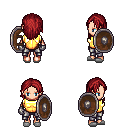
a pixel art fantasy rpg character, female body template, human, light skin, gold chest armor, metal pants, brunette long hairstyle, metal gloves, white slippers, shield, four views (front, back, left, right), 2x2 character sprite sheet, small pixel art, hard edges, no anti-aliasing